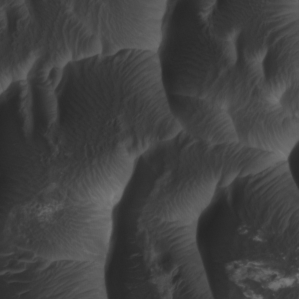
Label: non_frost